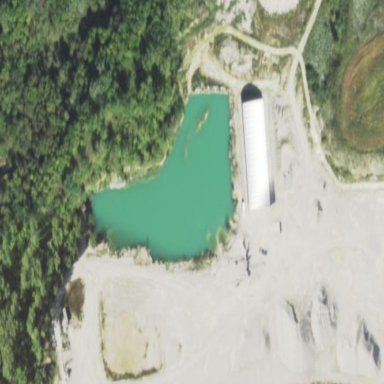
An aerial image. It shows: Quarry area.